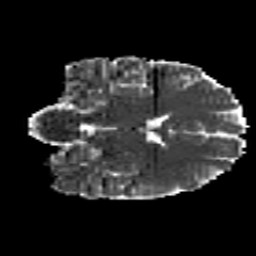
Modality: MD
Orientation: coronal
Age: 29
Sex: male
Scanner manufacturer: siemens
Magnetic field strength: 3 T
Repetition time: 8.8 s
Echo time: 0.085 s